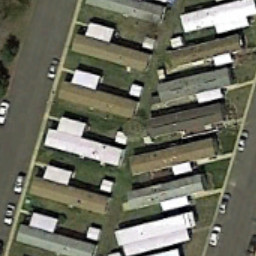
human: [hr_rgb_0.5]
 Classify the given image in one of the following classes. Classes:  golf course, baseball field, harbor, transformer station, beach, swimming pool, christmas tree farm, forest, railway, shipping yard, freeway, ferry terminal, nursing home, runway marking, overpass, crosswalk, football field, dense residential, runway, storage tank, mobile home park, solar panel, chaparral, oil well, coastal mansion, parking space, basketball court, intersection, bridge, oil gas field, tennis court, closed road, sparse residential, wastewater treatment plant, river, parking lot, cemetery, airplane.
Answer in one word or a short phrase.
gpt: mobile home park